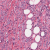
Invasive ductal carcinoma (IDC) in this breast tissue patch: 1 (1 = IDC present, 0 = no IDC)